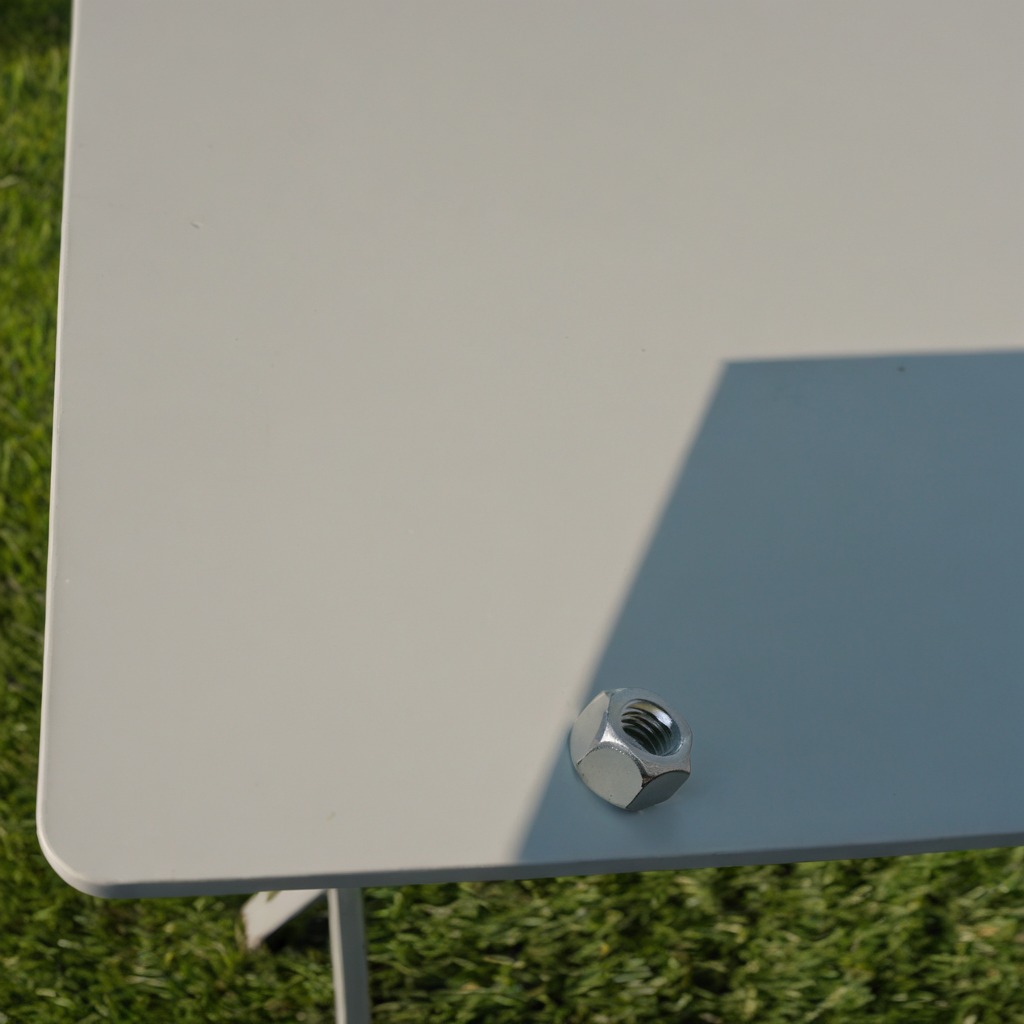
A metal nut lies on the textured surface of the utility table.